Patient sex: M
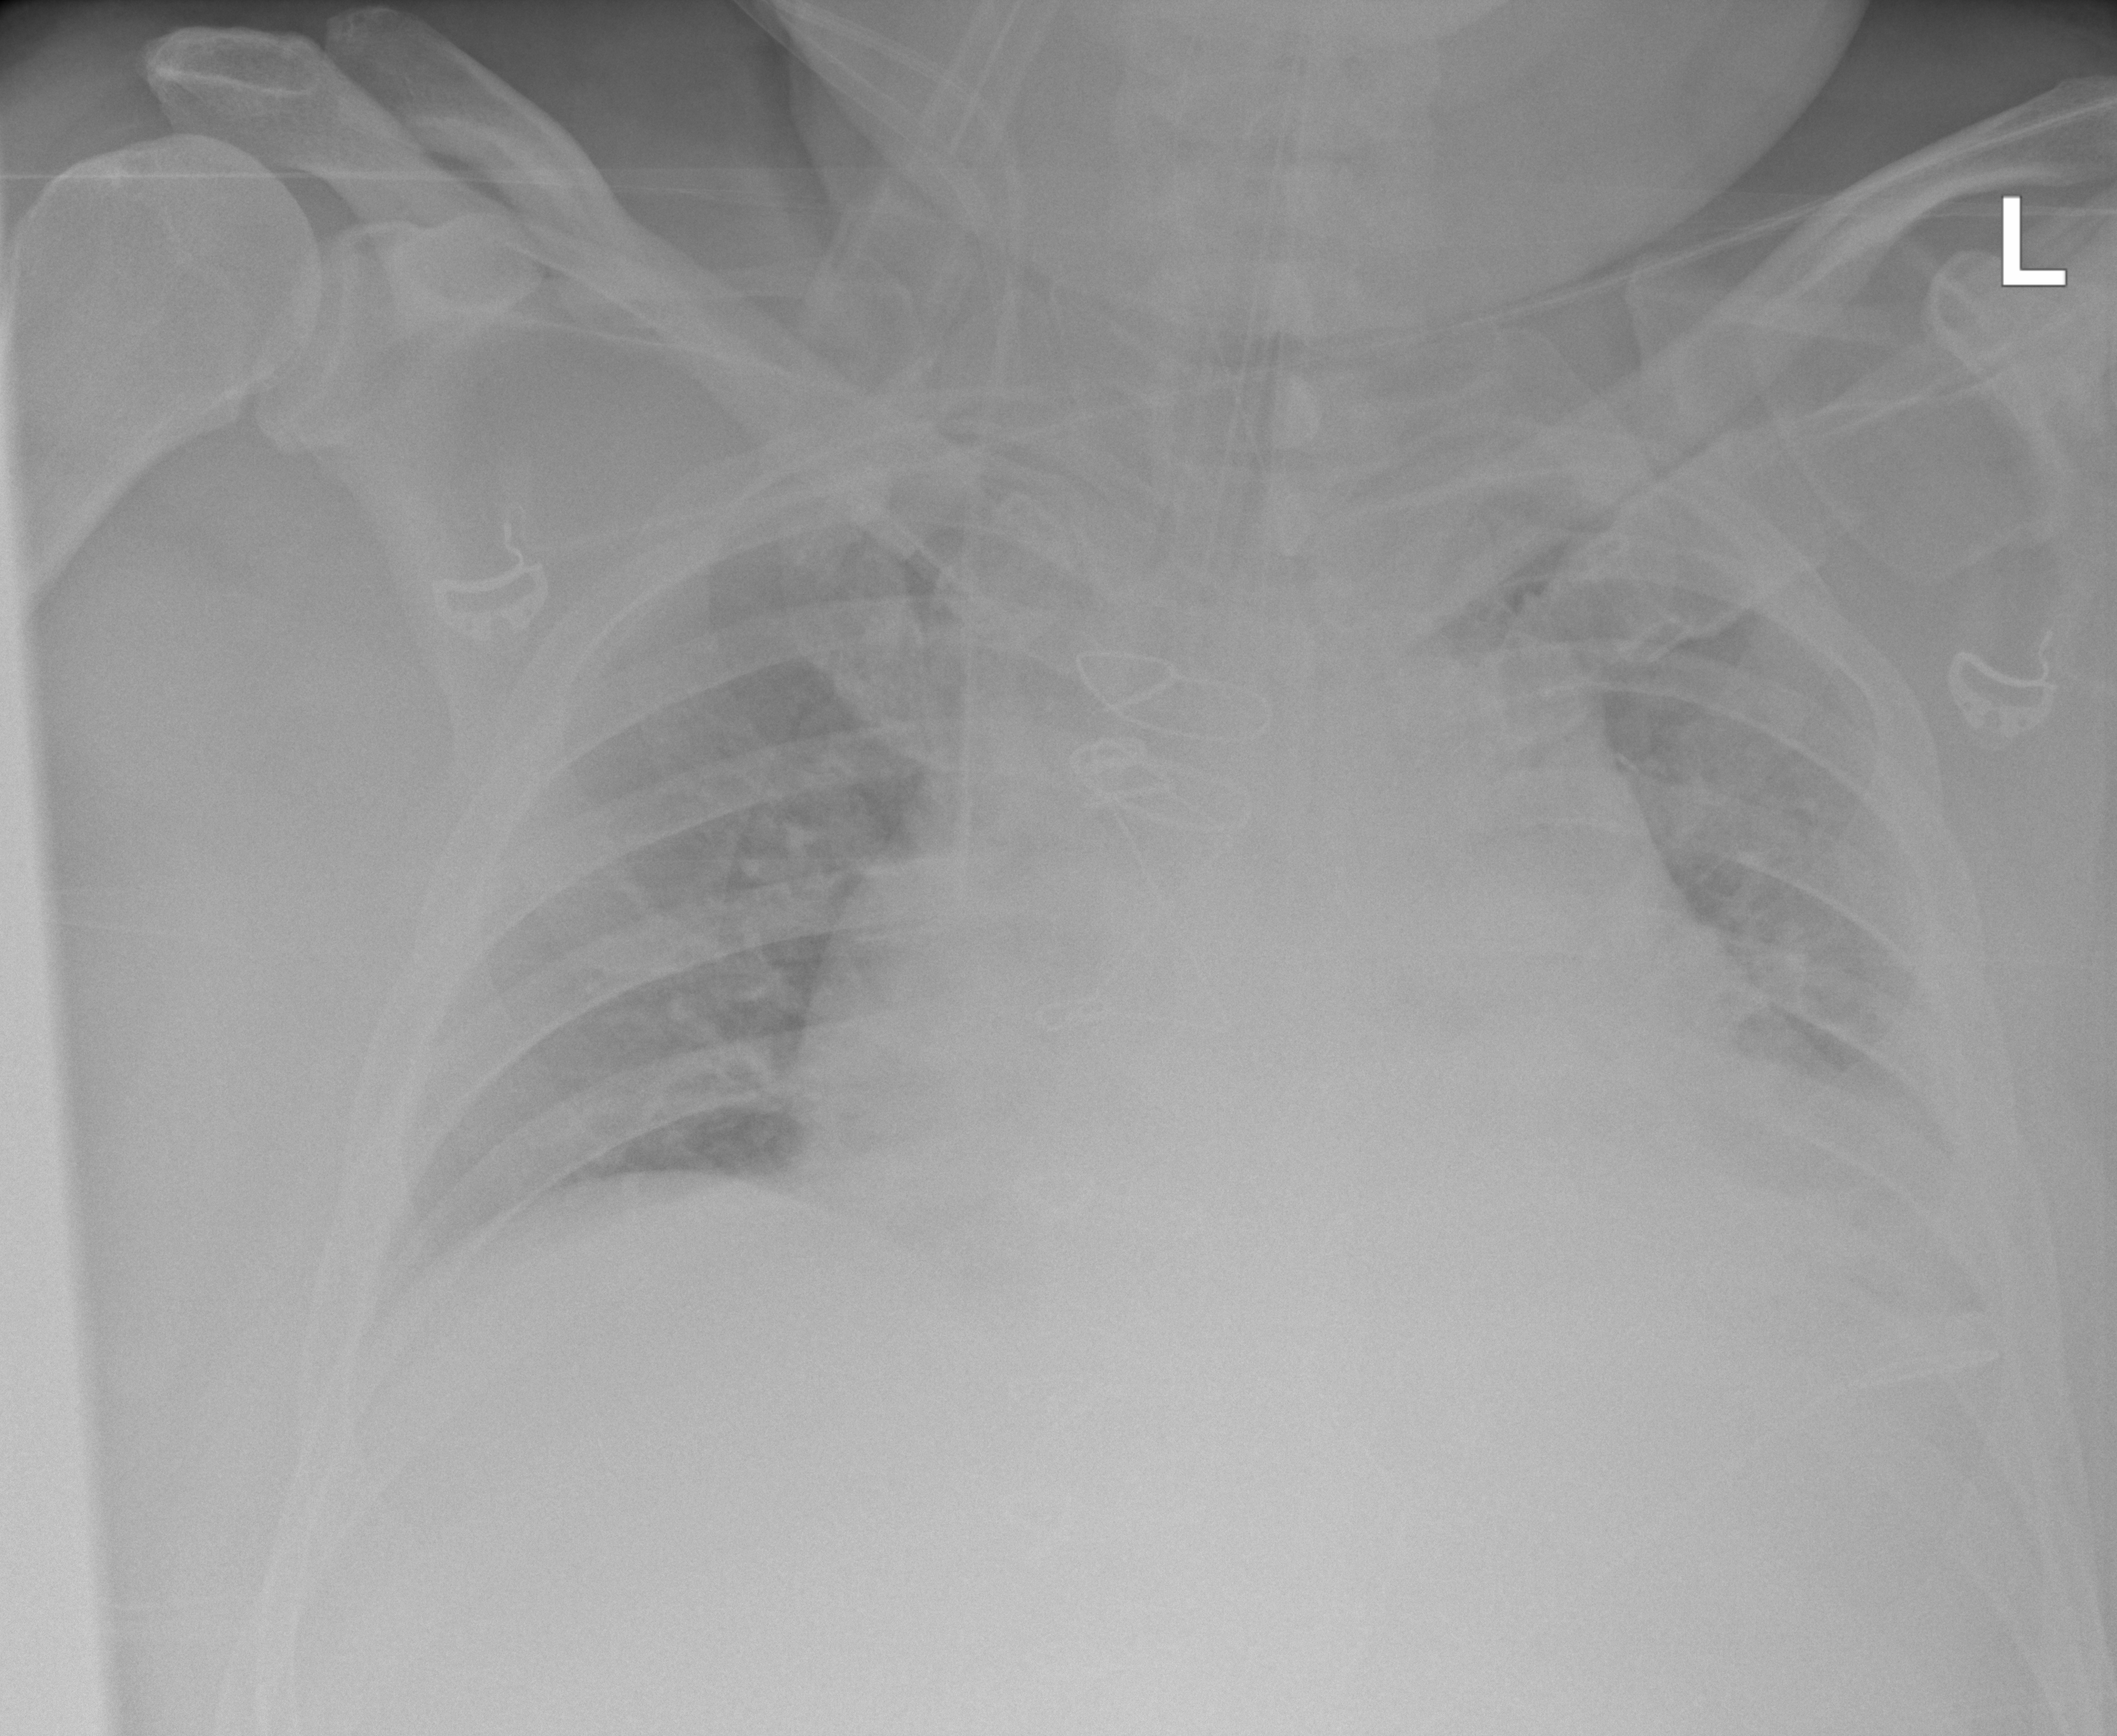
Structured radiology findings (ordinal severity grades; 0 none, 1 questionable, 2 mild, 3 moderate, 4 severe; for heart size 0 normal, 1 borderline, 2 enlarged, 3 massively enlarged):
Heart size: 2
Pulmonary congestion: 1
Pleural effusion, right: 0
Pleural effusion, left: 2
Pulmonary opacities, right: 0
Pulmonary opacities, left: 0
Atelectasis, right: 2
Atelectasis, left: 2